Question: Count the number of objects in the diagram.
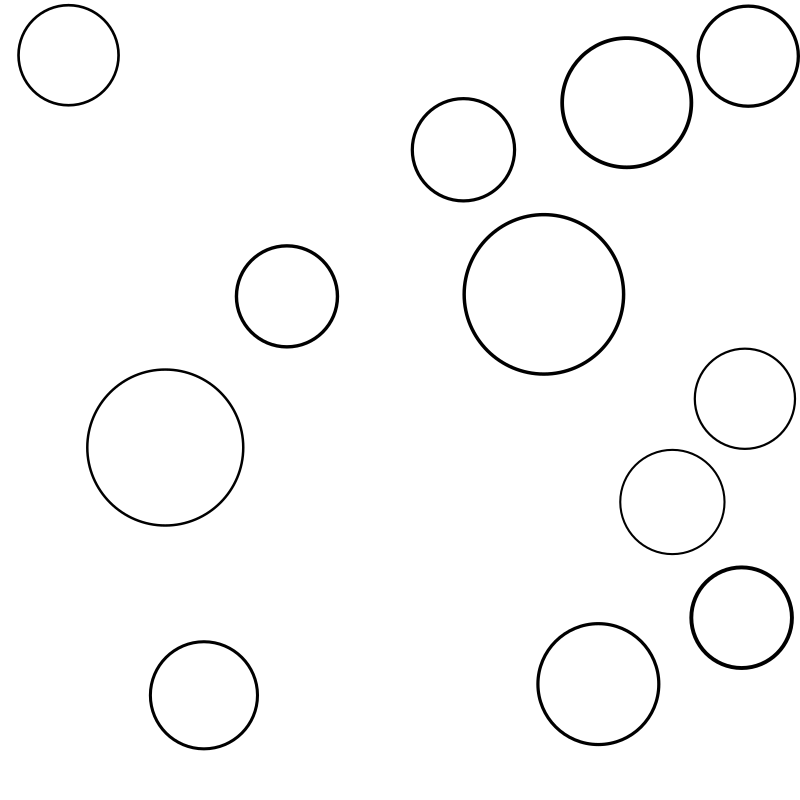
Answer: 12